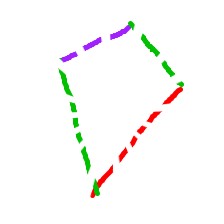
Shape: kite